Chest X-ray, PA view. Patient: 61 years old, sex M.
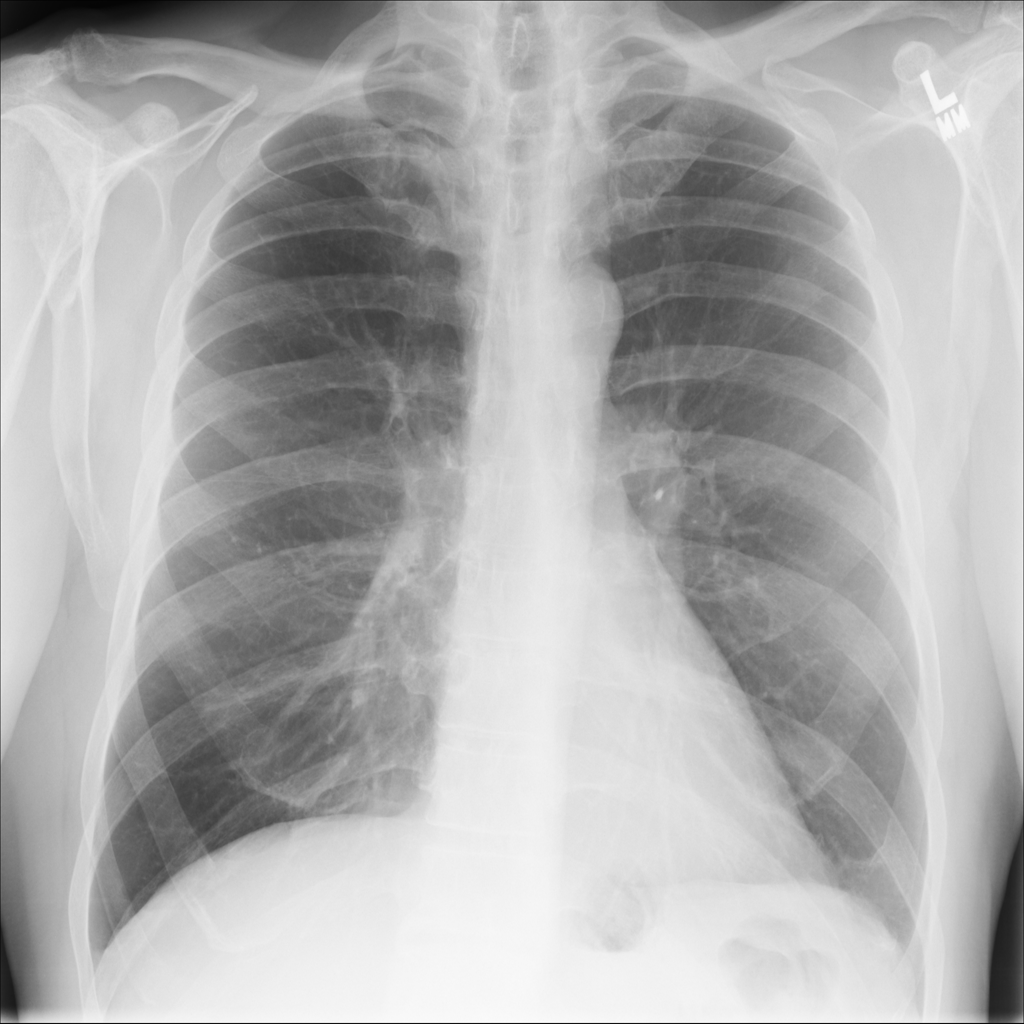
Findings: Emphysema